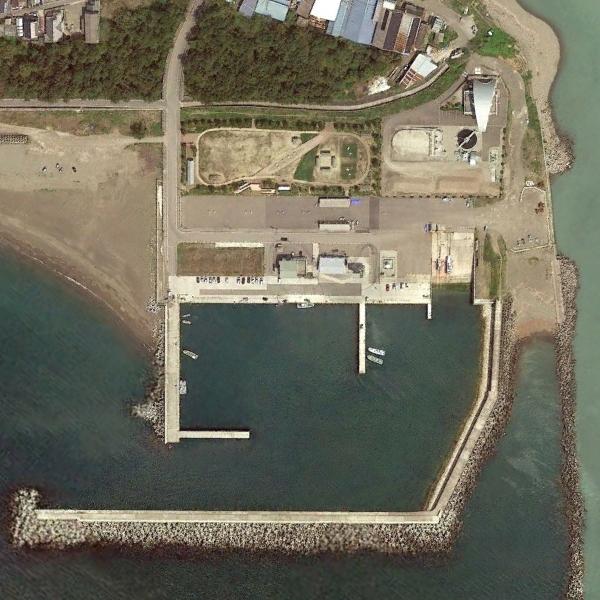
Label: Port